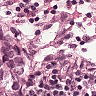
Metastatic tissue present: yes